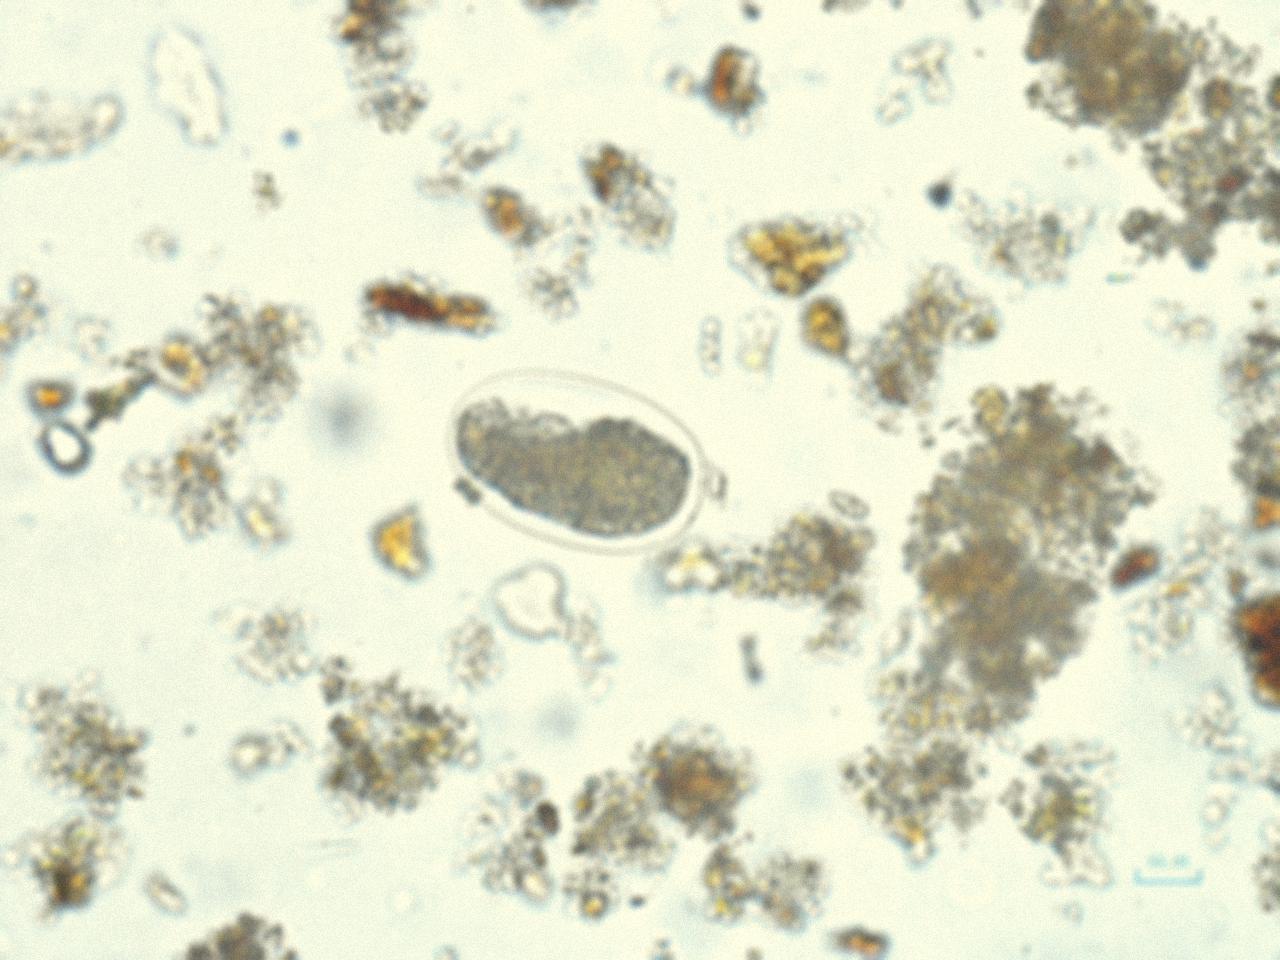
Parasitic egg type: Hookworm egg